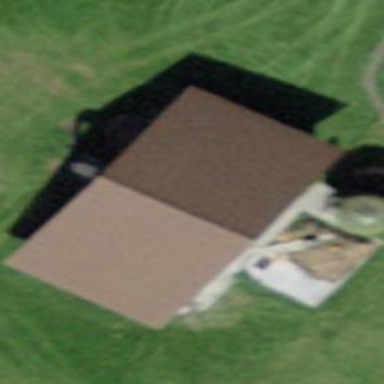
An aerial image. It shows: Rural barn.